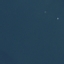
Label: SeaLake